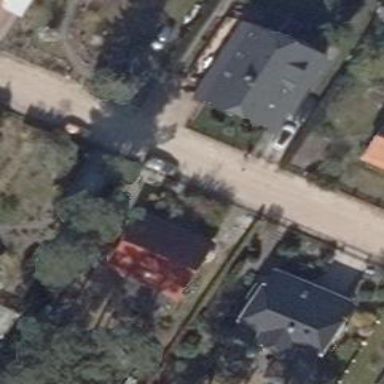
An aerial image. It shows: Residential road with compacted surface.